You are looking at a signal-to-image encoding: consecutive vibration samples arranged as the rows of a grayscale square. Diagnose the bearing from this image, choosing from: normal, inner_race, outer_race, ball.
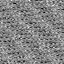
Answer: outer_race